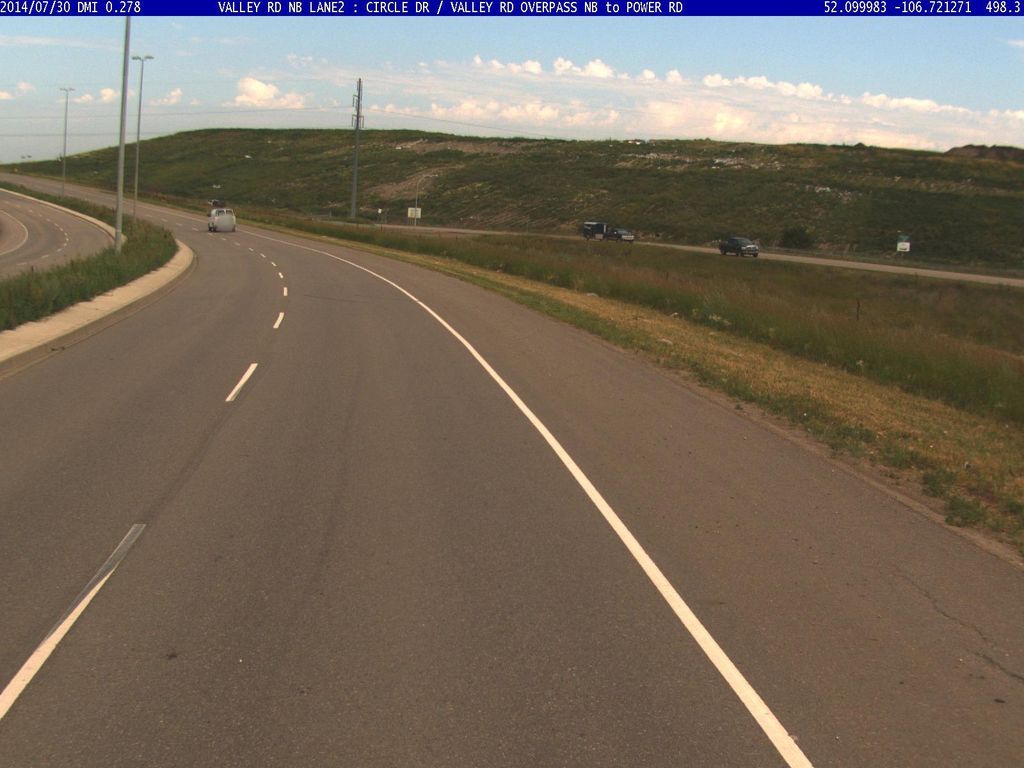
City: saskatoon